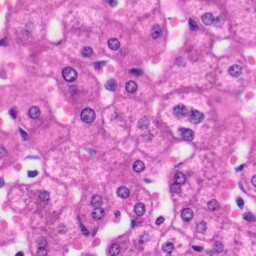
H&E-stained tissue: Liver